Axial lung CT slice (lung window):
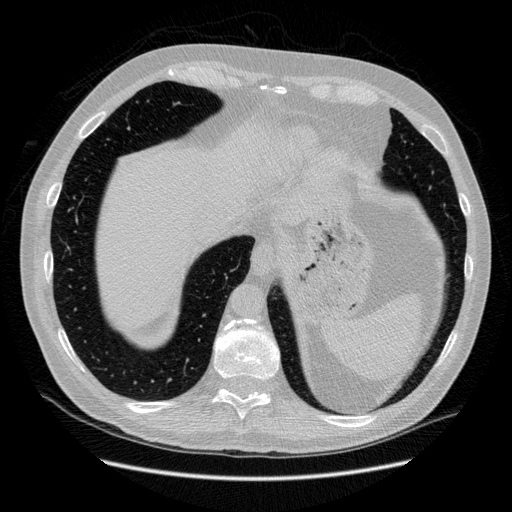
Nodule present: no